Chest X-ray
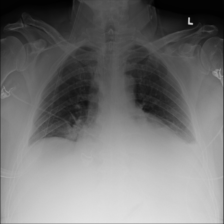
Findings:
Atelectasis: positive
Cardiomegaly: negative
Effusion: negative
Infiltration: negative
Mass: negative
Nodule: negative
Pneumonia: negative
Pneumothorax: negative
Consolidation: negative
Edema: negative
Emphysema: negative
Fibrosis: negative
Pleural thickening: negative
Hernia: negative